Interaction volume radius: 10 \u00c5
Interaction volume height: 20 \u00c5
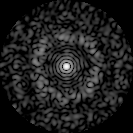
Disorder parameter: 0.7894